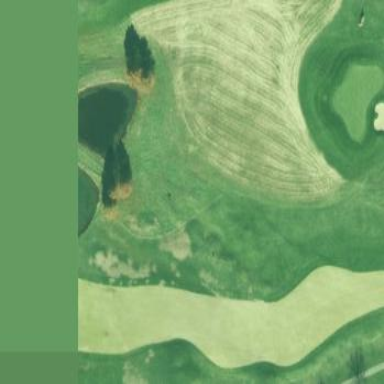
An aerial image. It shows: Golf fairway surrounded by grass.